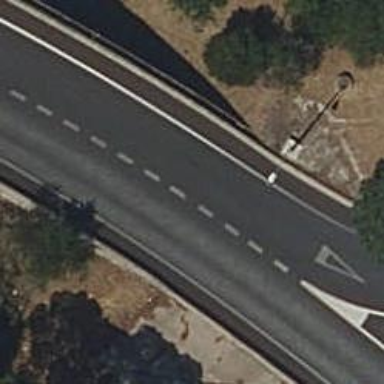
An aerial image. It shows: Trunk link highway with asphalt surface.